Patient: sex M, age 65
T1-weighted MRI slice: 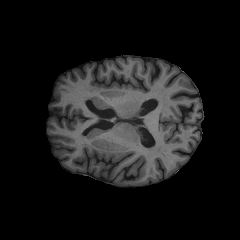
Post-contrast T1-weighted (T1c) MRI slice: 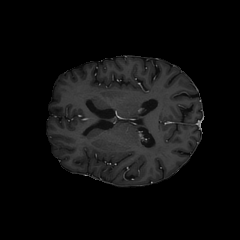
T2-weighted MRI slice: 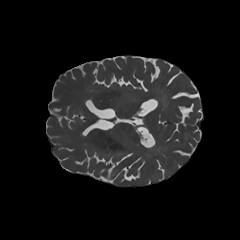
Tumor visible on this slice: yes
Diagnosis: Astrocytoma, IDH-mutant
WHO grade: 2